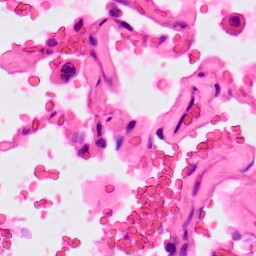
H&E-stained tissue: Lung